Question: Find the lowest common multiple of all numbers in the 25-square grid
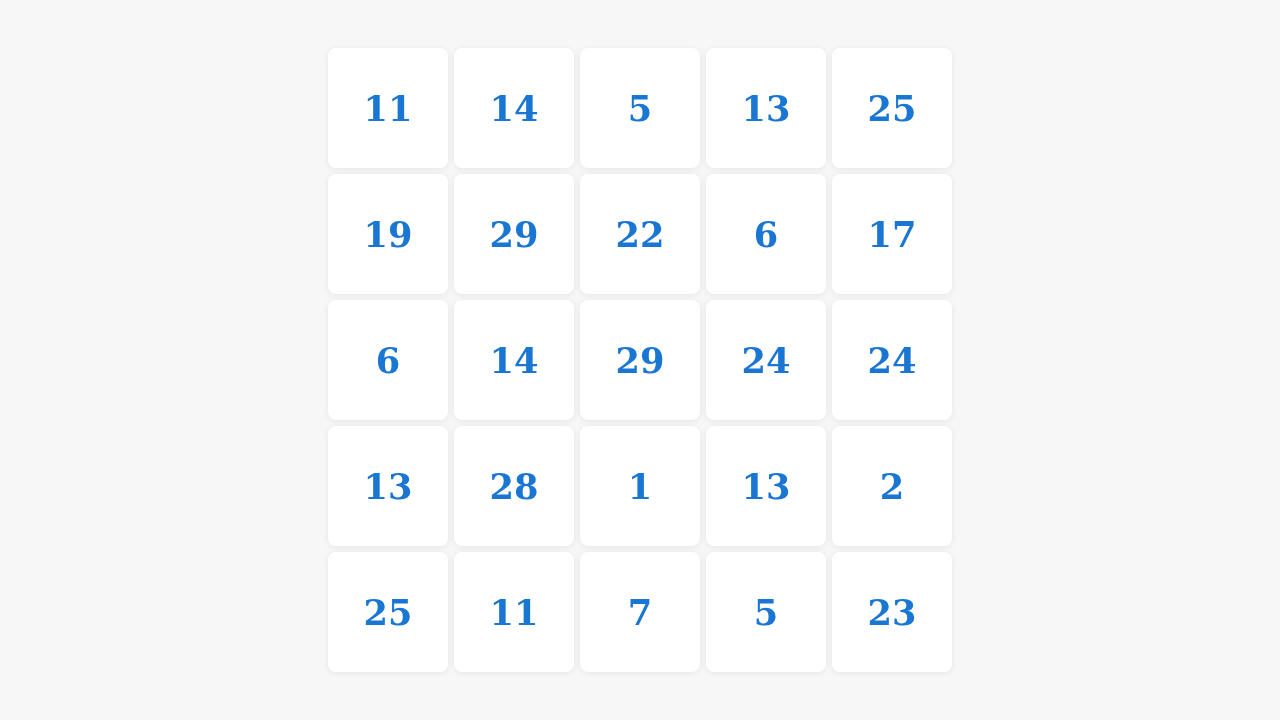
Answer: 129393864600